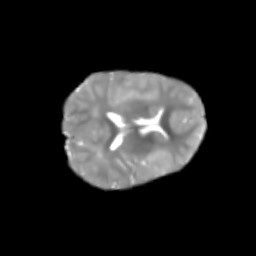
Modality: T2w
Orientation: axial
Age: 7
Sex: male
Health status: healthy